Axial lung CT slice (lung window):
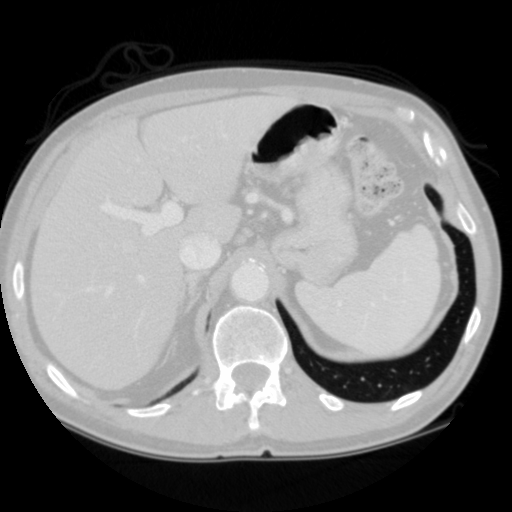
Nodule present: no